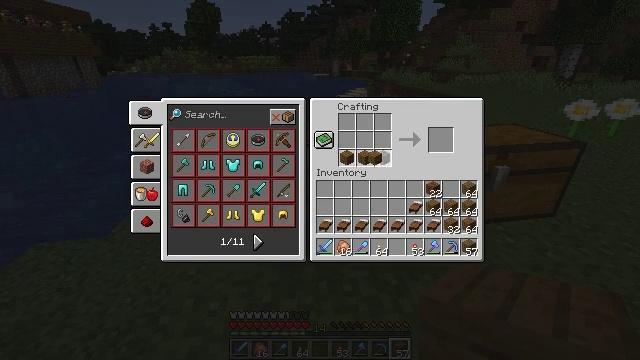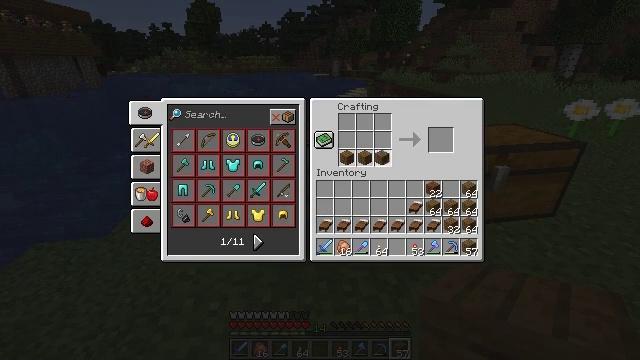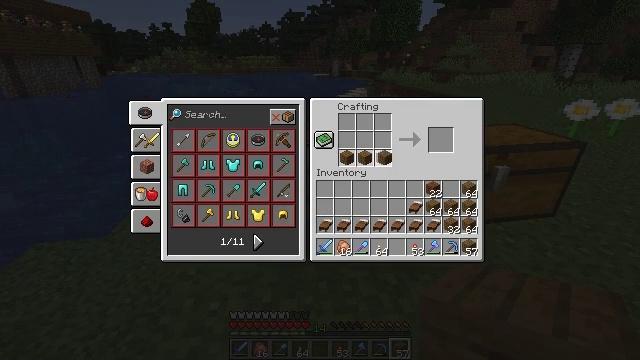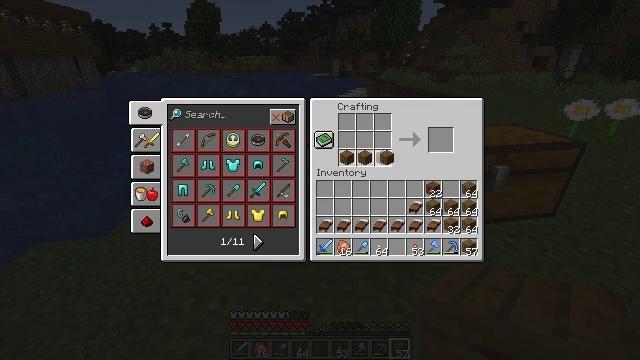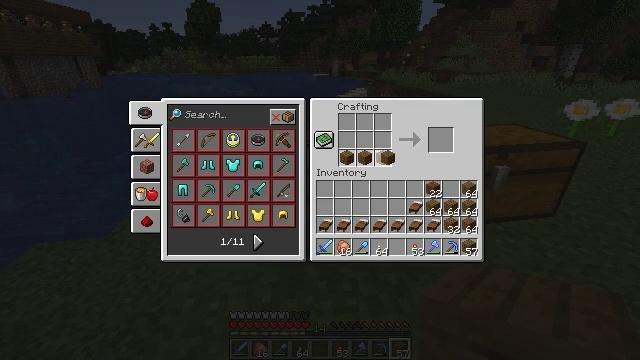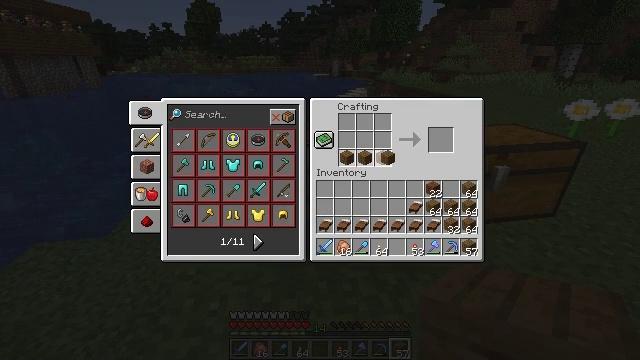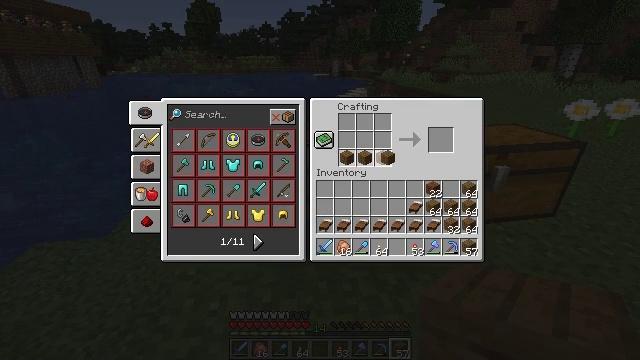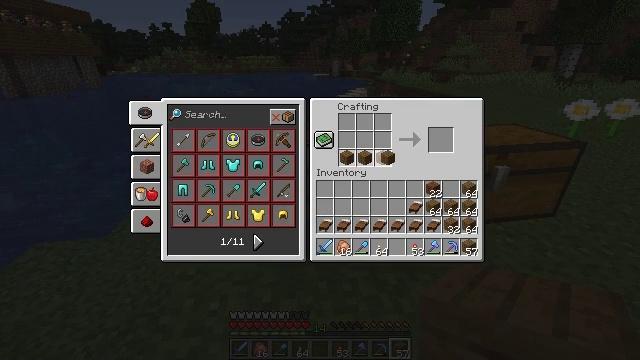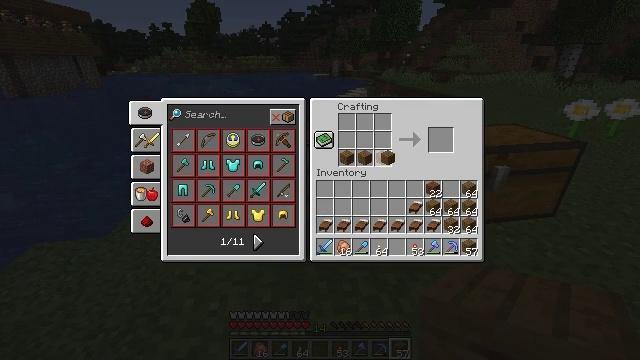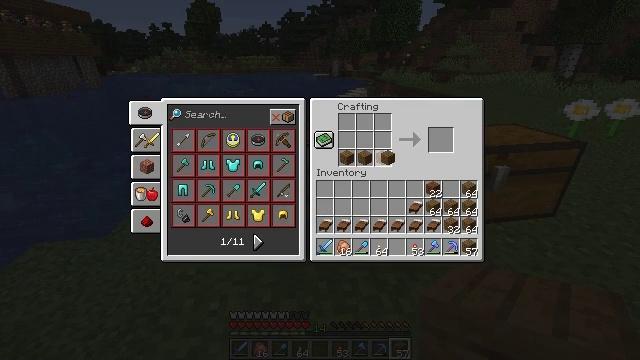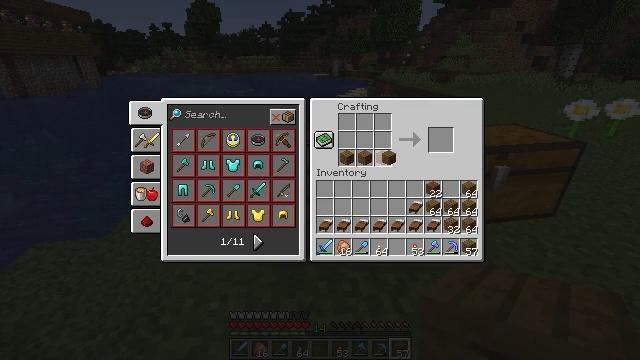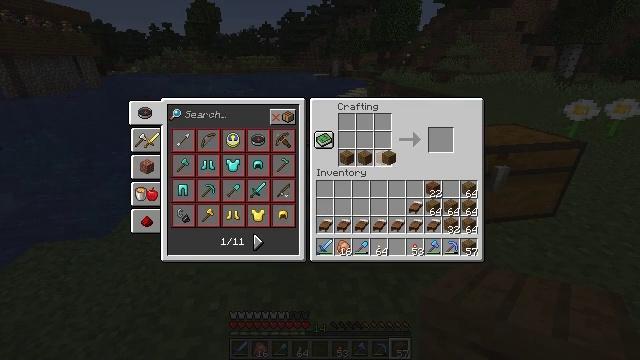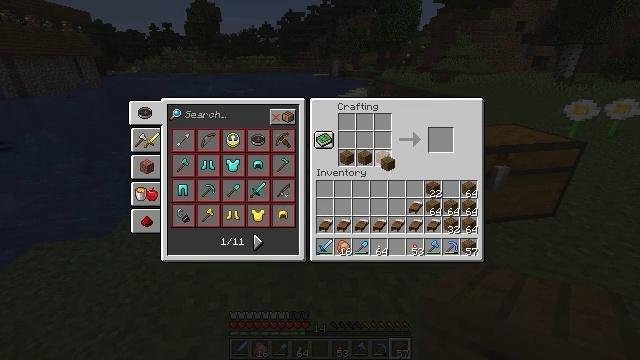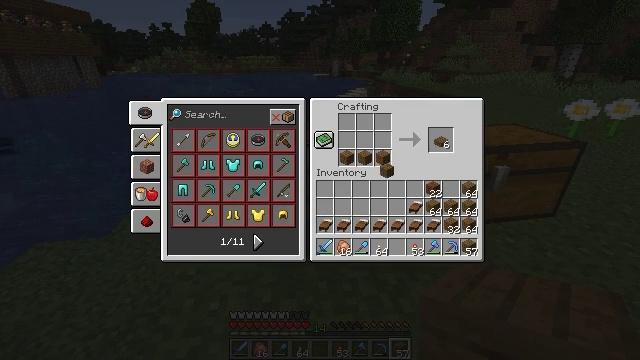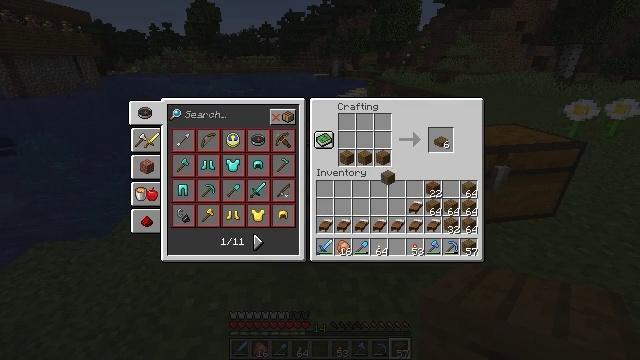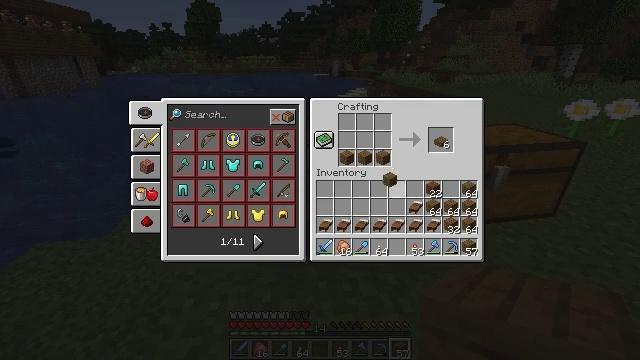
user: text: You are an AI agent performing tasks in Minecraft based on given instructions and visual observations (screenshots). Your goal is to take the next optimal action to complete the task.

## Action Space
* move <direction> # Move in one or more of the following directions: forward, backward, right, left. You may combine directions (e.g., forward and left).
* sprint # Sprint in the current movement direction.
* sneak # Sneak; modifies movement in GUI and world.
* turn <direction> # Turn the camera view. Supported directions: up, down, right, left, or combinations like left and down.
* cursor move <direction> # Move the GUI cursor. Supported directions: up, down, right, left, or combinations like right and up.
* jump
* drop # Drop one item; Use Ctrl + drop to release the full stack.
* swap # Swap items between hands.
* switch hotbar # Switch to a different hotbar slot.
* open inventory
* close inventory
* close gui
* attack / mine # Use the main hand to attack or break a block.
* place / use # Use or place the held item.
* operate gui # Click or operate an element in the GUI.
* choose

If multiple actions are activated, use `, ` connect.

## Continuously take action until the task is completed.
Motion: motion action
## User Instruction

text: Interact with the crafting table to craft a spruce slab.
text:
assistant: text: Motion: cursor move right, operate gui
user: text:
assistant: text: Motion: operate gui
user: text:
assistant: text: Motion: operate gui
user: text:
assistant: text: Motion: operate gui
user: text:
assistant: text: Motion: operate gui
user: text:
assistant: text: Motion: operate gui
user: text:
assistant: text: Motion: operate gui
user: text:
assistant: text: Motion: no_op
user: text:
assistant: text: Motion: no_op
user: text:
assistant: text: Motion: no_op
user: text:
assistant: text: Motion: no_op
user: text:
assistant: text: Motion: no_op
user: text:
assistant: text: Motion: cursor move down
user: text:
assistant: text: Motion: no_op
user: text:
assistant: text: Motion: no_op
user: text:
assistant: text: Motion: cursor move right
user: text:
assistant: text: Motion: no_op
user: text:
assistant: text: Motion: no_op
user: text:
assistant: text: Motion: no_op
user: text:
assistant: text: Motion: no_op
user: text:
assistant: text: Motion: operate gui
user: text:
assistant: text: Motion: operate gui
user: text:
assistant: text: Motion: operate gui
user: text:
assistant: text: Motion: operate gui
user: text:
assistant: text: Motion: no_op
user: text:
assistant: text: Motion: sneak
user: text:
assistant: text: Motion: sneak
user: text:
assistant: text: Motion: sneak, cursor move right and up
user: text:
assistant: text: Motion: sneak, cursor move up
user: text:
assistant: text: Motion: sneak